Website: home-depot
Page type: delivery-shipping
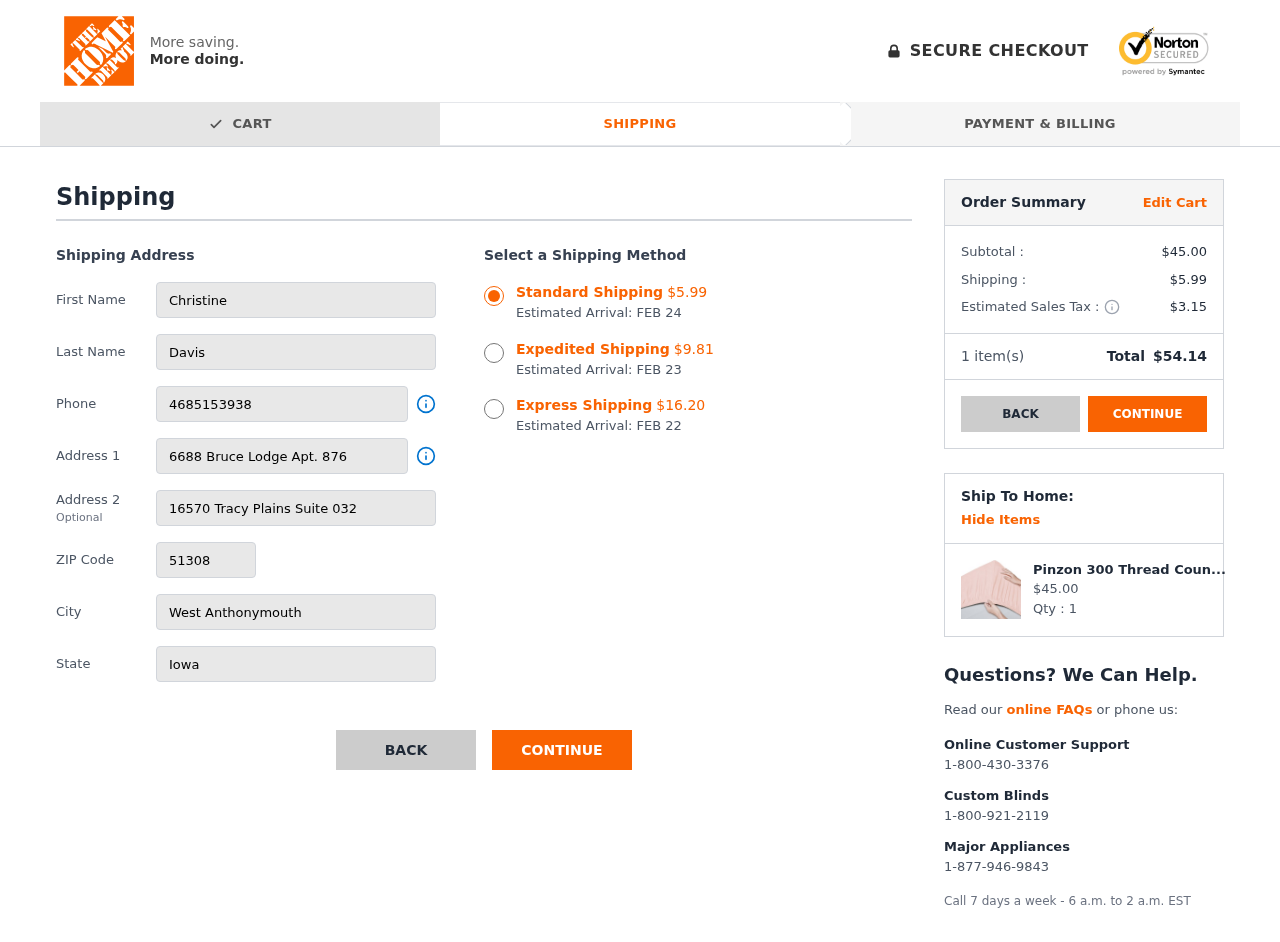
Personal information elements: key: PII_CITY
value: West Anthonymouth
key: PII_FIRSTNAME
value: Christine
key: PII_LASTNAME
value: Davis
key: PII_PHONE
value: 4685153938
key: PII_POSTCODE
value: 51308
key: PII_STATE
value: Iowa
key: PII_STREET
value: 6688 Bruce Lodge Apt. 876
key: PII_STREET2
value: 16570 Tracy Plains Suite 032
Product elements: key: PRODUCT1_NAME
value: Pinzon 300 Thread Count Organic Cotton Fitted Sheet (Pack of 2)
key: PRODUCT1_PRICE
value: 45
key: PRODUCT1_QUANTITY
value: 1
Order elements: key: ORDER_SHIPPING_COST_STANDARD
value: $5.99
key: ORDER_DELIVERY_DATE
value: FEB 24
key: ORDER_SHIPPING_COST_EXPEDITED
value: $9.81
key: ORDER_DELIVERY_DATE_EXPEDITED
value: FEB 23
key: ORDER_SHIPPING_COST_EXPRESS
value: $16.20
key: ORDER_DELIVERY_DATE_EXPRESS
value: FEB 22
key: ORDER_SUBTOTAL
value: $45.00
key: ORDER_SHIPPING_COST
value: $5.99
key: ORDER_TAX
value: $3.15
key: ORDER_NUM_ITEMS
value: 1
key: ORDER_TOTAL
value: $54.14